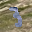
Label: 3